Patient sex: M
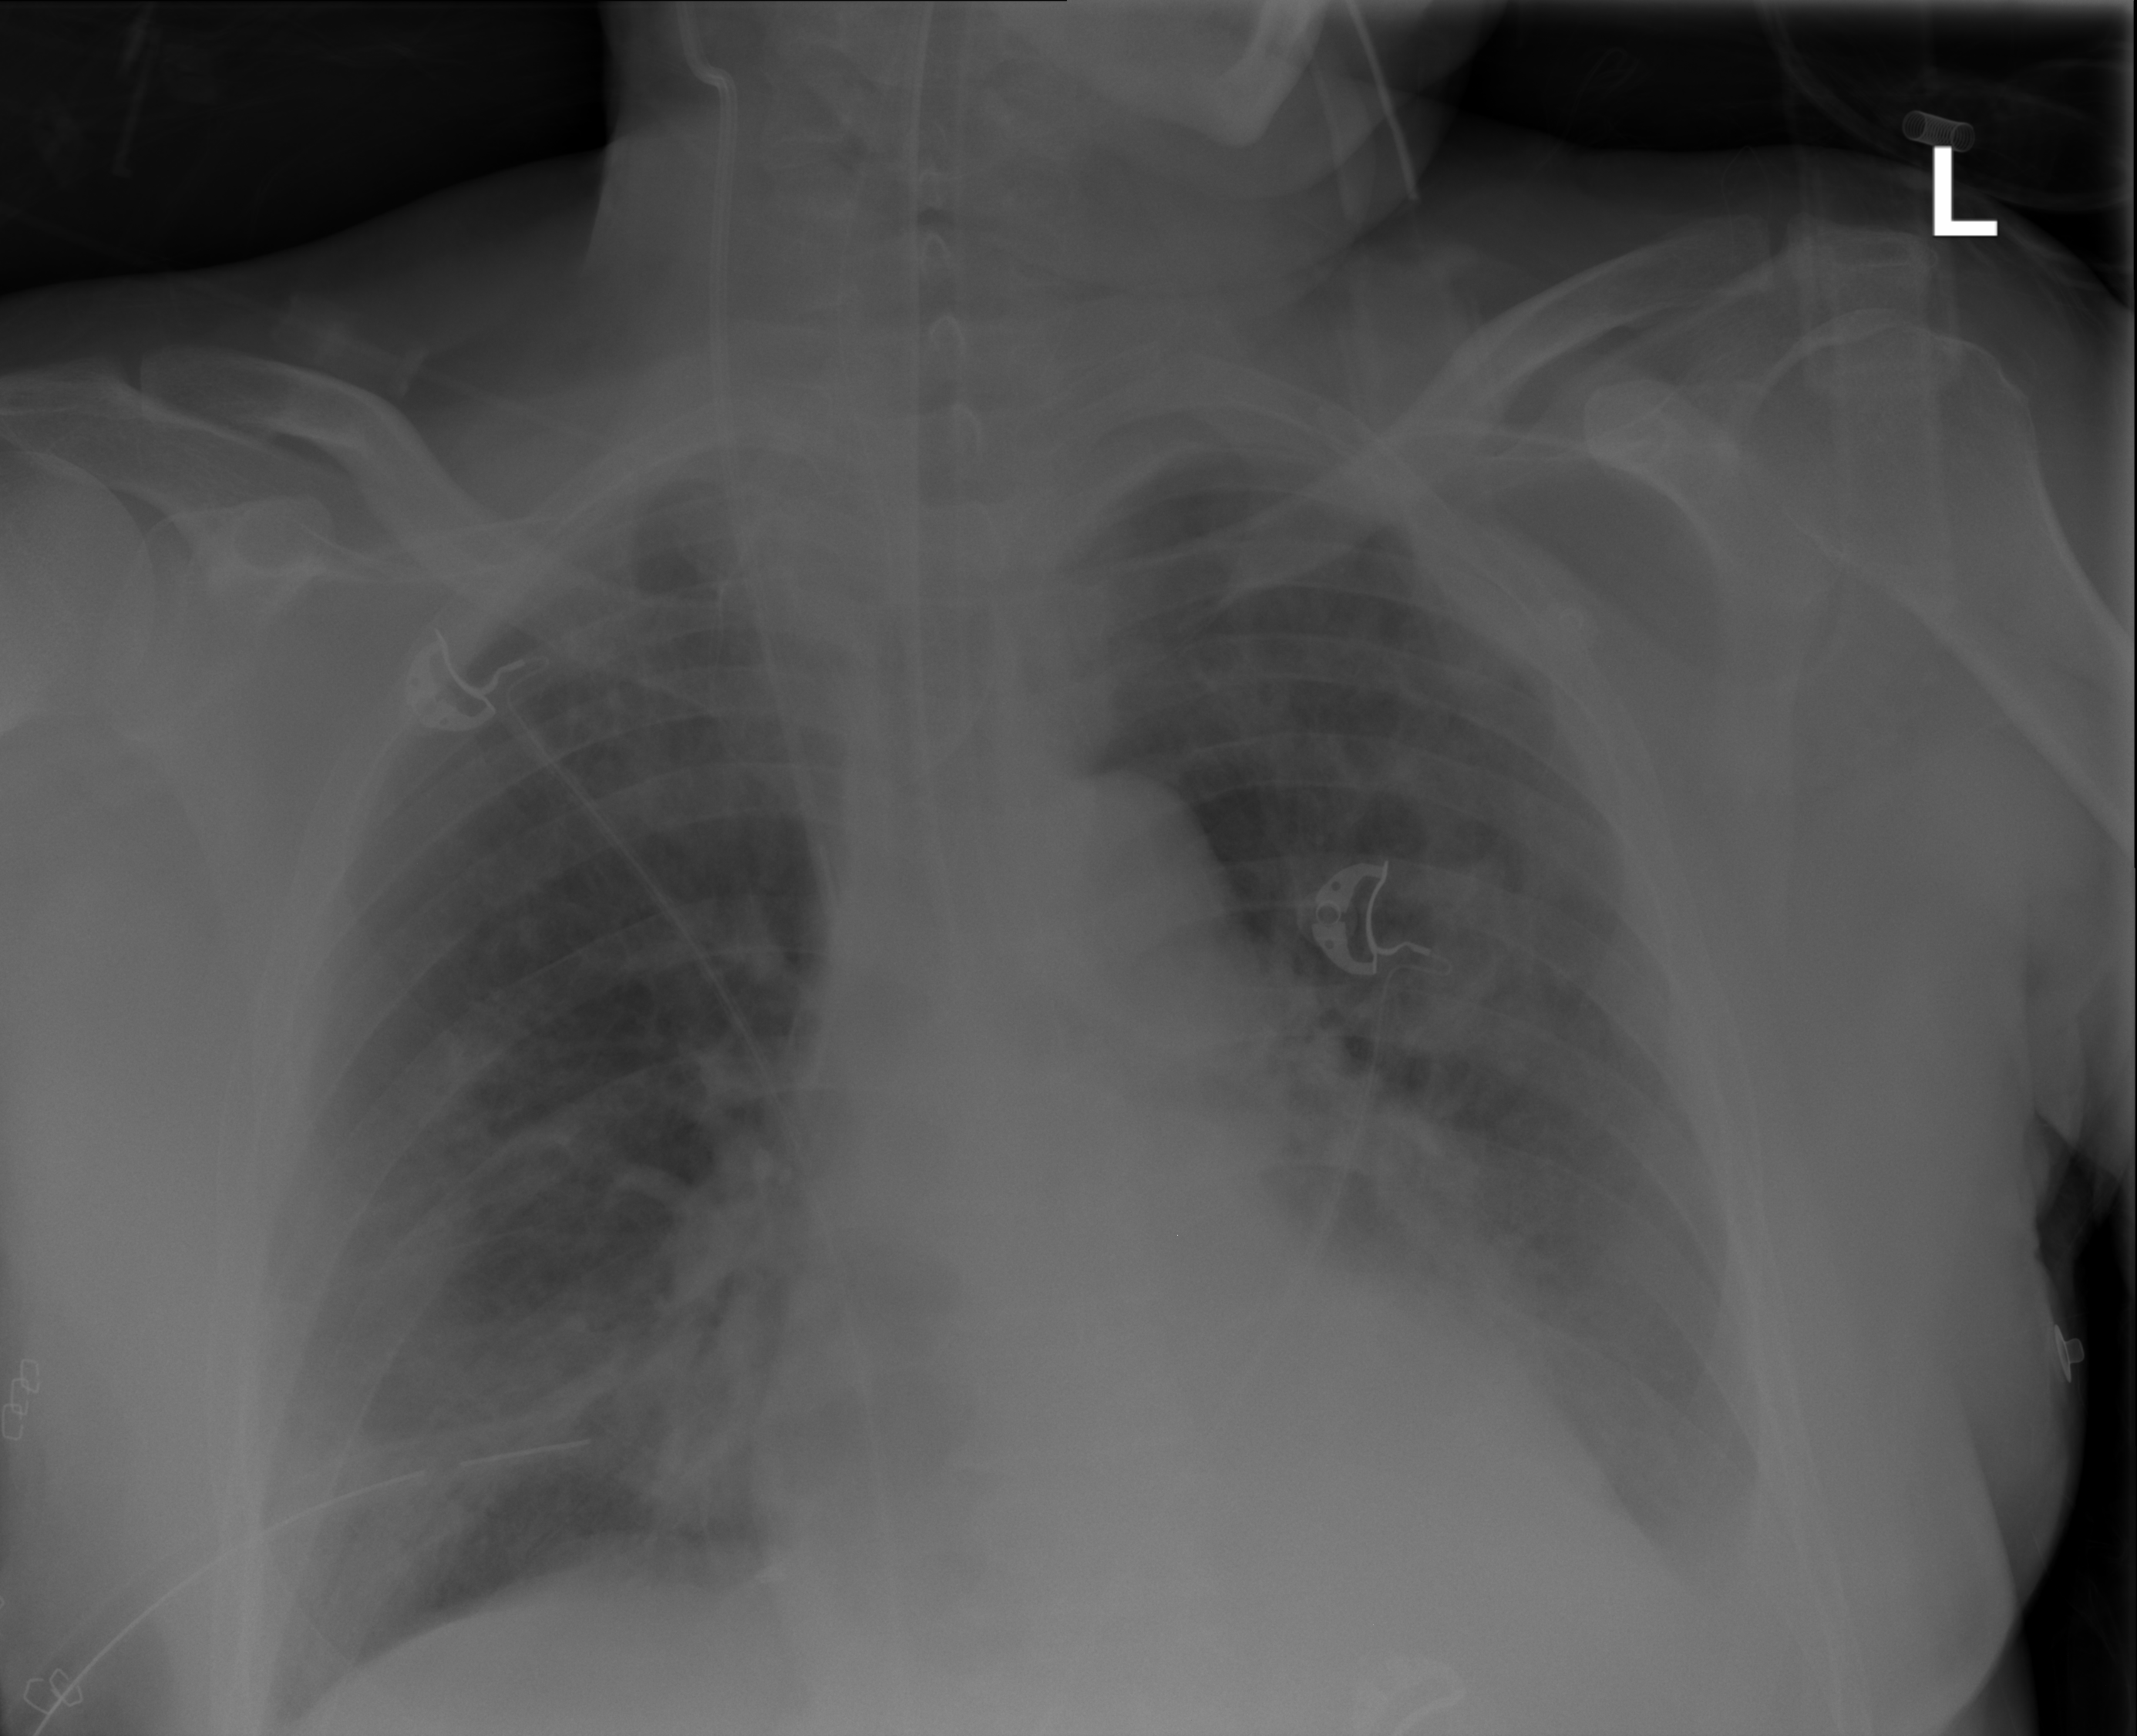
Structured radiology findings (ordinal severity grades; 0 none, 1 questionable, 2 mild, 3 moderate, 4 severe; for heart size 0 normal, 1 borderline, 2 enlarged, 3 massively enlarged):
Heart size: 2
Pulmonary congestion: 0
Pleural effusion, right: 2
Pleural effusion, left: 2
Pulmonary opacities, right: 2
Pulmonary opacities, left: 0
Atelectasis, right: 2
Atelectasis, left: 2